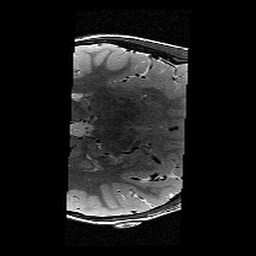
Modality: T2w
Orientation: axial
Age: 9
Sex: male
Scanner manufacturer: siemens
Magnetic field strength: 3 T
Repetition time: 9.23 s
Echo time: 0.067 s